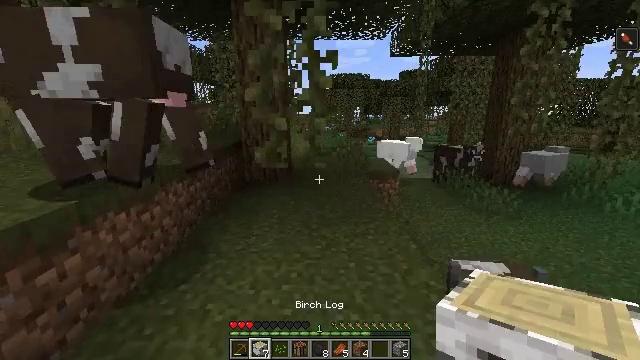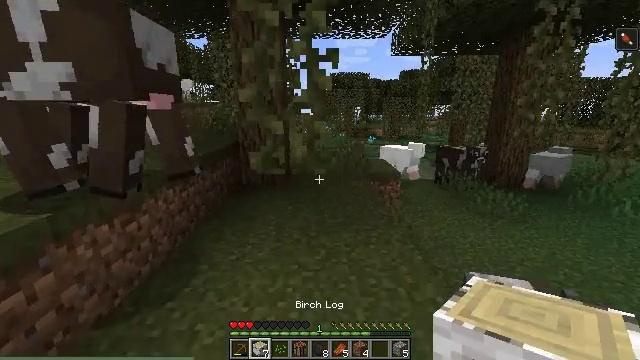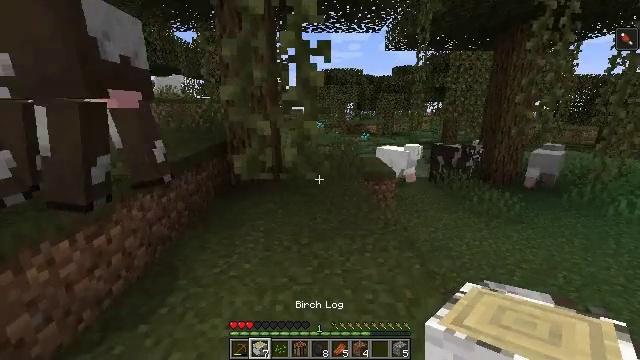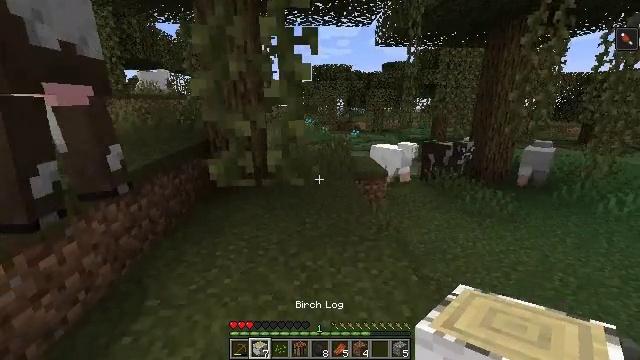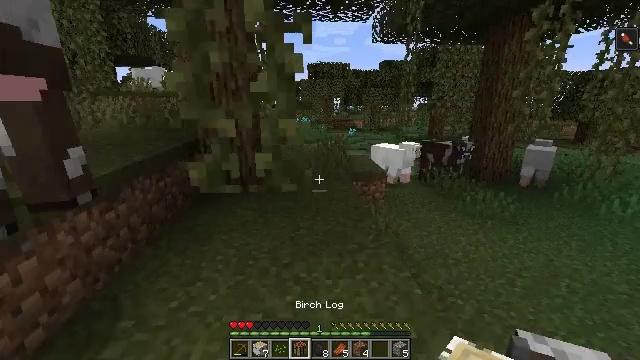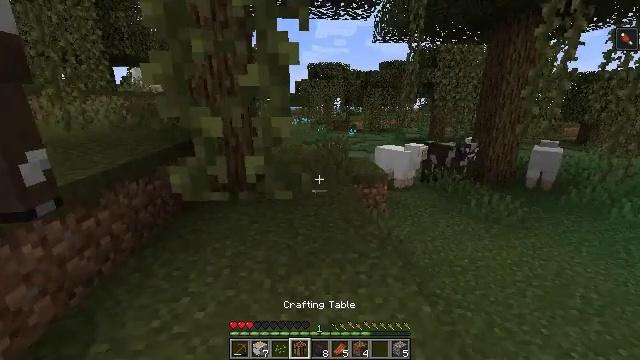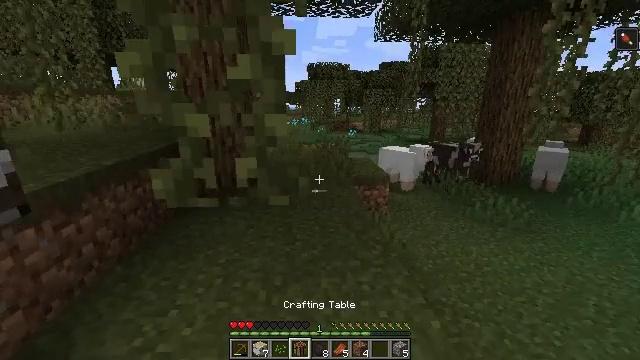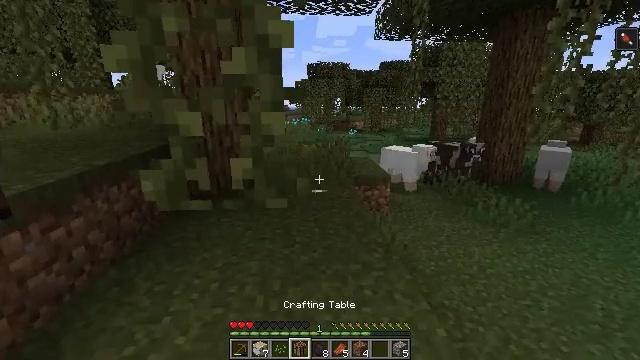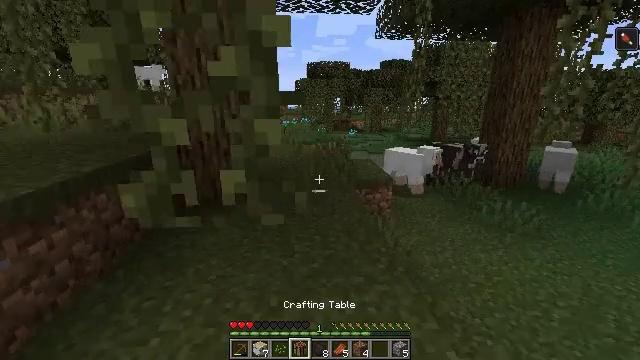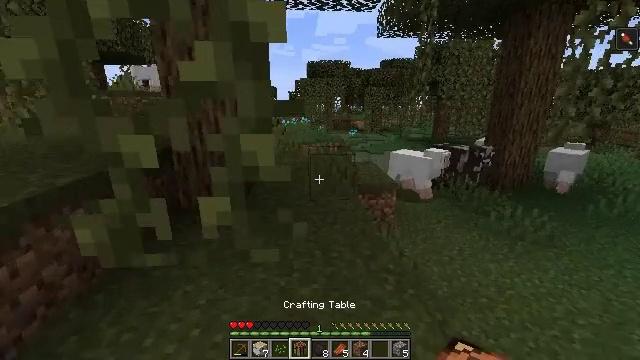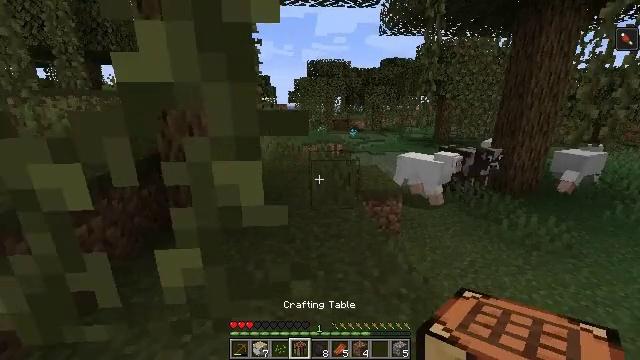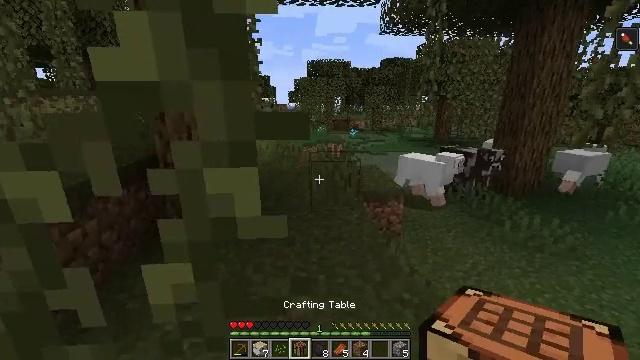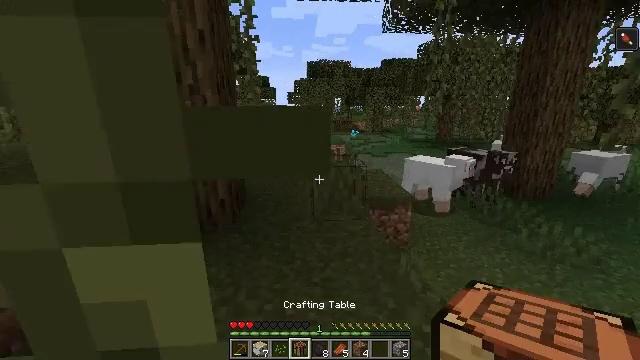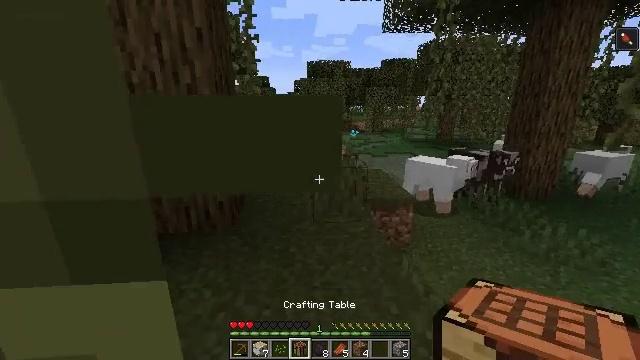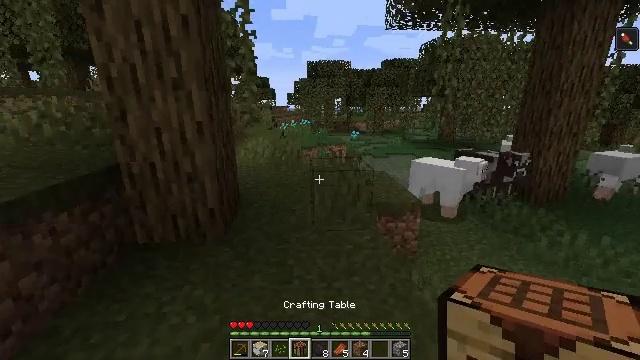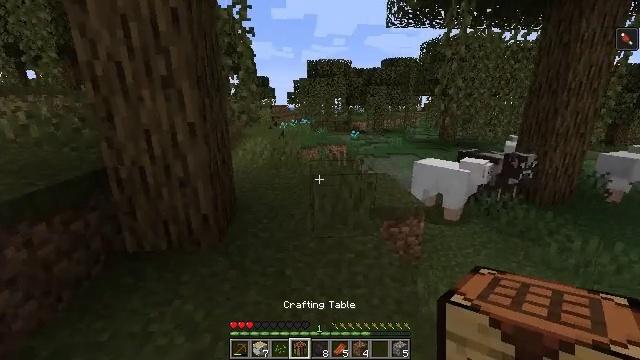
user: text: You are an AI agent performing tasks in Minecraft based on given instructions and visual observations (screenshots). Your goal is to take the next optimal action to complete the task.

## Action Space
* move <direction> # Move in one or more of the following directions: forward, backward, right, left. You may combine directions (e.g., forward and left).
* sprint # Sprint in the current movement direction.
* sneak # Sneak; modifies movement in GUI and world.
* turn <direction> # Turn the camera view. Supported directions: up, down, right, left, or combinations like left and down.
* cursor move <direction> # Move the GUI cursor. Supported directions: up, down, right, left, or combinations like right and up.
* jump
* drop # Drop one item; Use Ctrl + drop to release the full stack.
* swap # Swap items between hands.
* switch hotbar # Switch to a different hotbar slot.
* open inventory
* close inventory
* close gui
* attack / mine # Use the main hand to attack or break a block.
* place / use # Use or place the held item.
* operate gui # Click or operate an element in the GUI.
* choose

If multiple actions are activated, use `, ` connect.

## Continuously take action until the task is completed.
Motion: motion action
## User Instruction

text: Harvest the blue orchid and add it to your inventory.
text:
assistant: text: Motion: move forward
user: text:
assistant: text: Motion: move forward, turn right
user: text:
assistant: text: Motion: move forward, turn right
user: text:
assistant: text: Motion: move forward, switch to hotbar 4
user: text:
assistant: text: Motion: move forward, switch to hotbar 4
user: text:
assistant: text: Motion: move forward, switch to hotbar 4
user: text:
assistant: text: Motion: move forward, switch to hotbar 4
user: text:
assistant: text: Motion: move forward, switch to hotbar 4
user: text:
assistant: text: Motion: move forward, switch to hotbar 4
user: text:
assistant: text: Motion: move forward
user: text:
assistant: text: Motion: move forward
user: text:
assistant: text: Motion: move forward
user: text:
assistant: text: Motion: move forward
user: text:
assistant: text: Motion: move forward
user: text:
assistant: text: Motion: move forward
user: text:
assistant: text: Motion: move forward
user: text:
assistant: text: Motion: move forward
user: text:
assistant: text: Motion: move forward
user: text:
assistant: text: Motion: move forward
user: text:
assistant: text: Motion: move forward
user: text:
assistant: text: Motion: move forward
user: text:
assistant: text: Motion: move forward
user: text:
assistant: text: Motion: move forward
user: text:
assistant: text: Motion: move forward
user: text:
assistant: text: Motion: move forward
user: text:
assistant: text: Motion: move forward, turn left
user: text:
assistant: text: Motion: move forward
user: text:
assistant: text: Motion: move forward
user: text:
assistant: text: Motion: move forward
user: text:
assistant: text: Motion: move forward